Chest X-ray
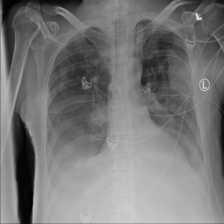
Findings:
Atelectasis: negative
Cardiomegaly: negative
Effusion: positive
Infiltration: negative
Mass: negative
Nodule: negative
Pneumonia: negative
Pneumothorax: negative
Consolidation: negative
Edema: negative
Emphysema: negative
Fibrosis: negative
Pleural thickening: negative
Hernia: negative